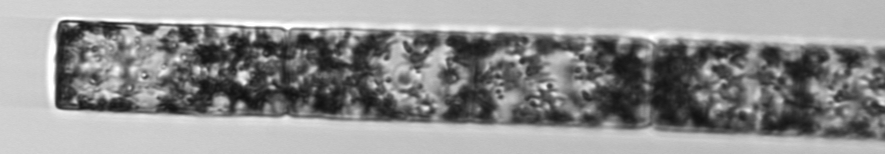
Label: Guinardia_flaccida